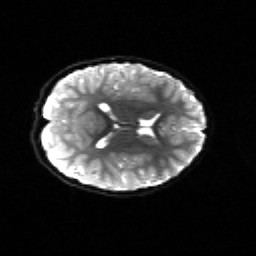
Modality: sbref
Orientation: axial
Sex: male
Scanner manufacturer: siemens
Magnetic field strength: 3 T
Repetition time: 5 s
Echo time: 0.071 s